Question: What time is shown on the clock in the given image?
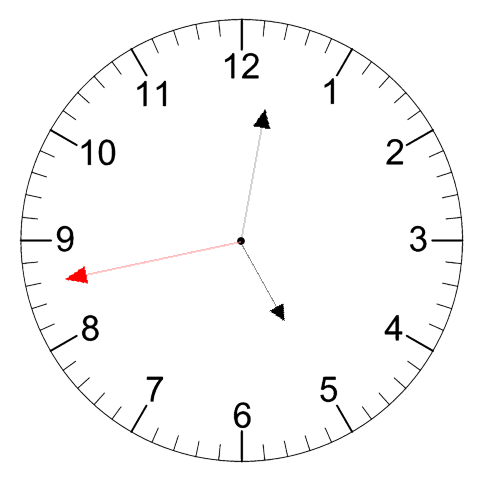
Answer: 05:01:43